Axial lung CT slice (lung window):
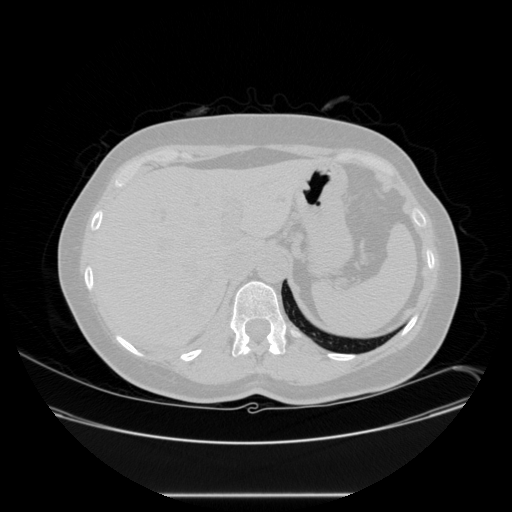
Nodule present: no